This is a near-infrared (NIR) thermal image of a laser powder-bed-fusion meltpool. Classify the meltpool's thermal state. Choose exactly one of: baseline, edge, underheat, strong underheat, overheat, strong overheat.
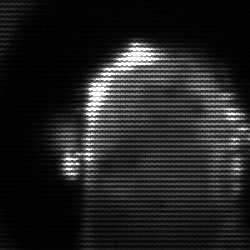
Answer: baseline